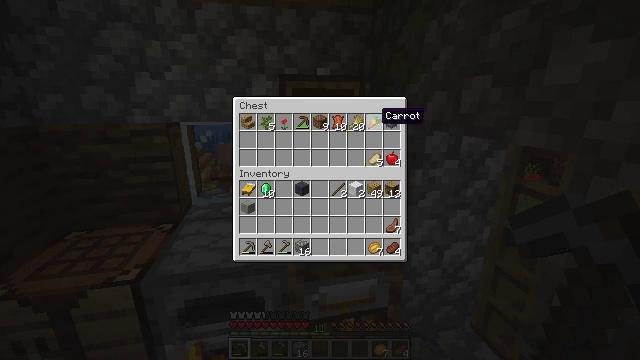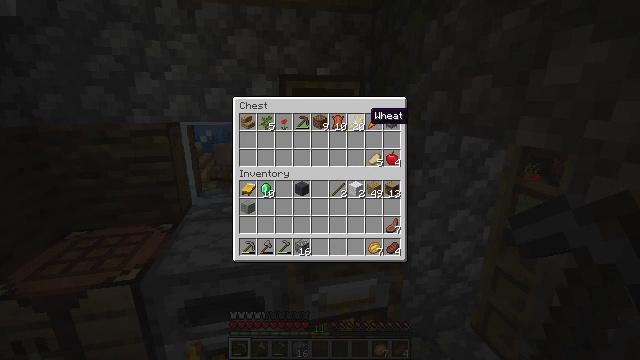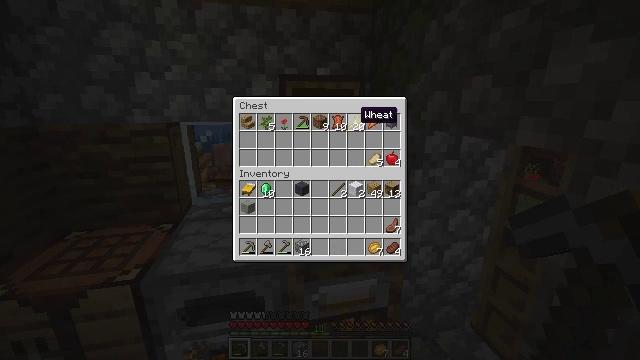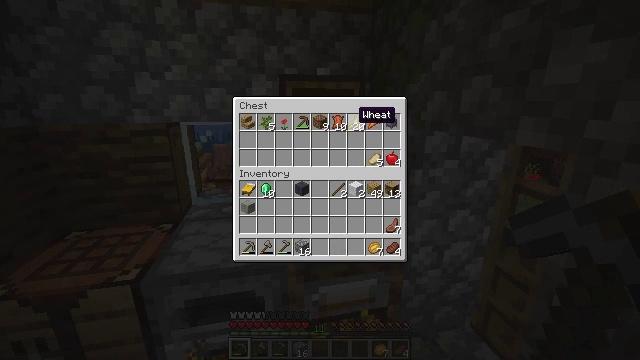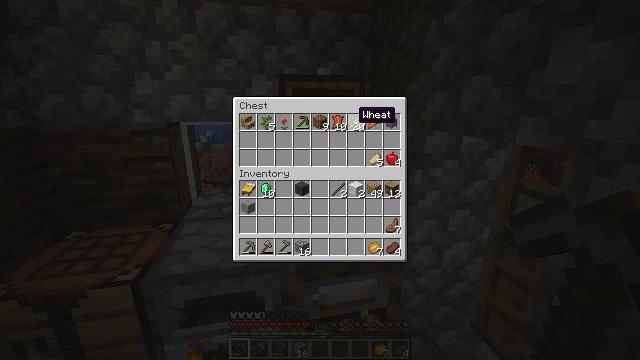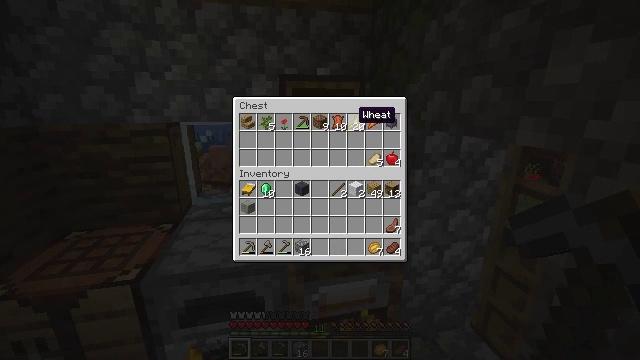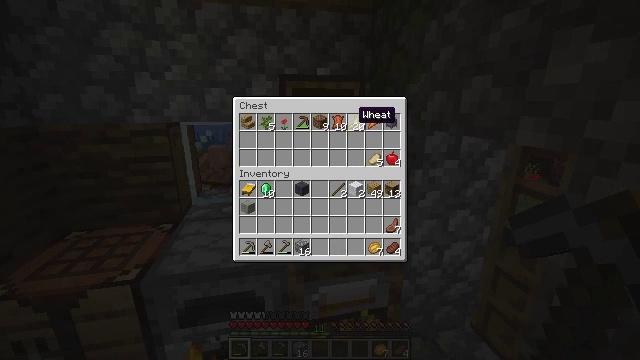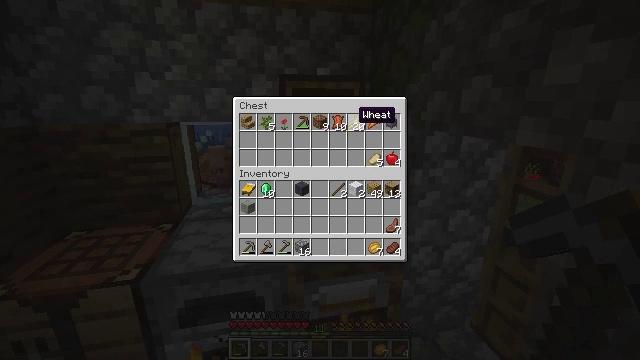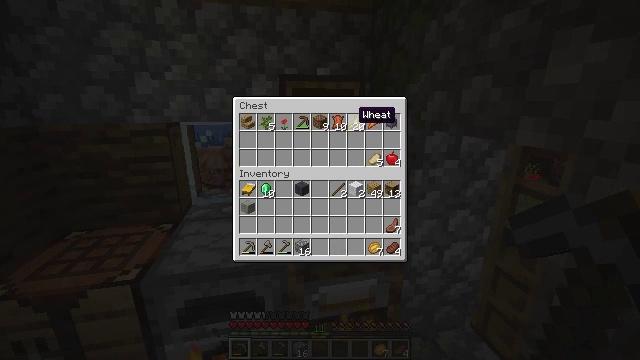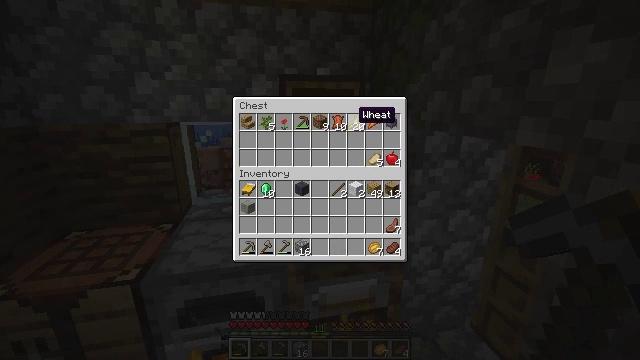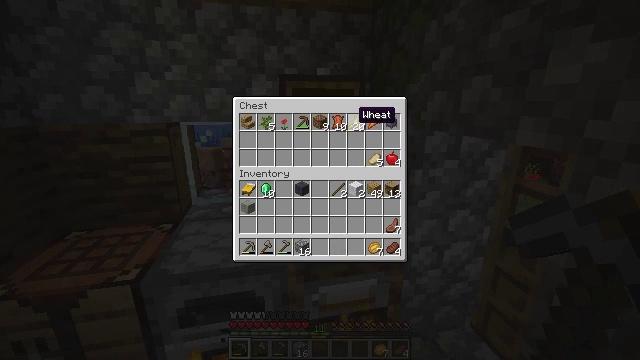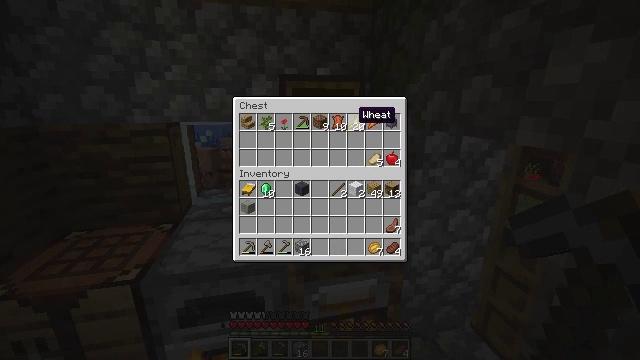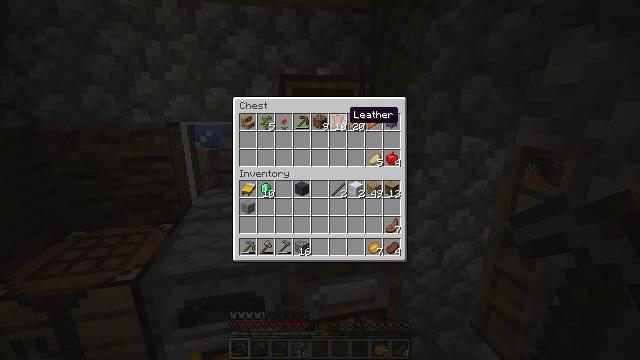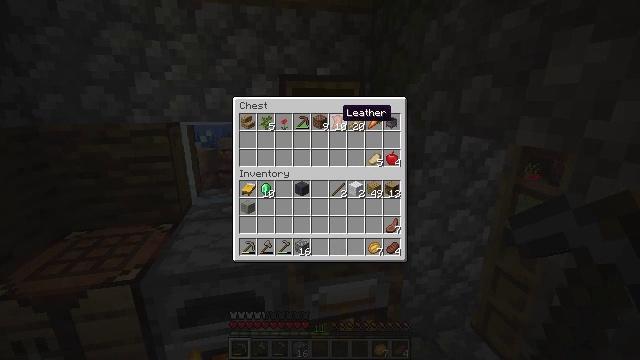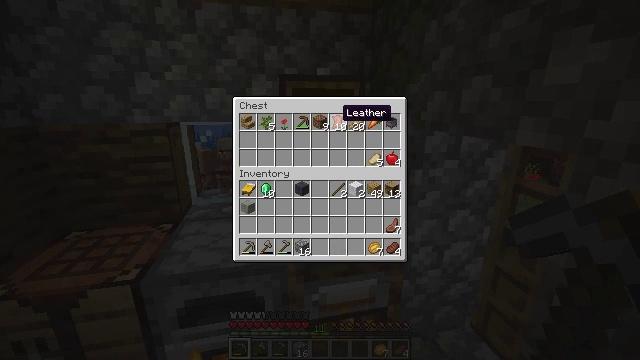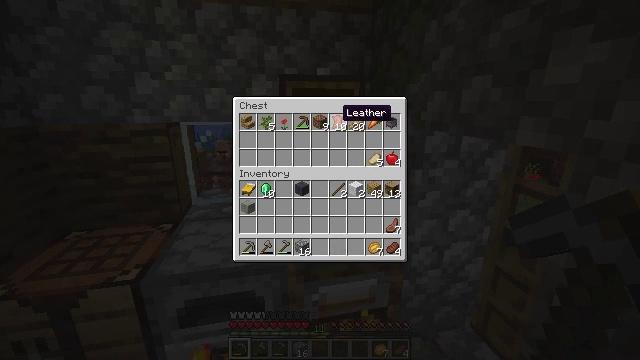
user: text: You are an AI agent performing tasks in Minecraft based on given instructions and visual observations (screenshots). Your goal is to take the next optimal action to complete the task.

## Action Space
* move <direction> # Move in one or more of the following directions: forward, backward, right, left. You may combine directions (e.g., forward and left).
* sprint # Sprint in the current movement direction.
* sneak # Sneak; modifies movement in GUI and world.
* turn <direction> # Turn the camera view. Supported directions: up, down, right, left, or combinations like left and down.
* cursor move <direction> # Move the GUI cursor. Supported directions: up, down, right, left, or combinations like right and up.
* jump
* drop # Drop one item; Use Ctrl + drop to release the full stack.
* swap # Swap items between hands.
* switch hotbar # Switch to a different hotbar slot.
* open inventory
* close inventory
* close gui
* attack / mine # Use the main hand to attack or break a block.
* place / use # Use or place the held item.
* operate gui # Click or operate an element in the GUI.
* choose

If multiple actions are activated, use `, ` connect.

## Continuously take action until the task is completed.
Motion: motion action
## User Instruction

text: Interact with the crafting table to craft a leather helmet.
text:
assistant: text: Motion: cursor move left
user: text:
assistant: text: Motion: cursor move left
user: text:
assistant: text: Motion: no_op
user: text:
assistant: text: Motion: no_op
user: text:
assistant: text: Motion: no_op
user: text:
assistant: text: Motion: no_op
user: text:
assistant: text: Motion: no_op
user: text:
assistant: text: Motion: no_op
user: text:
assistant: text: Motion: no_op
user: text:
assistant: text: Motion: no_op
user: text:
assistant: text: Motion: no_op
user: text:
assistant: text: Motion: cursor move left
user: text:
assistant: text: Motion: cursor move left
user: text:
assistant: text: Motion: no_op
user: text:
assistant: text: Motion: no_op
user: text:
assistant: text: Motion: no_op
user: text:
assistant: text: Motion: no_op
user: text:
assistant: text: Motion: no_op
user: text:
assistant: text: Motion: no_op
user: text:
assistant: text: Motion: no_op
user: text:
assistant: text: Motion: no_op
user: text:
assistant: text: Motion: no_op
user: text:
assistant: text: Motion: no_op
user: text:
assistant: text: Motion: no_op
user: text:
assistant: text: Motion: no_op
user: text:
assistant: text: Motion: no_op
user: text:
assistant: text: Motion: no_op
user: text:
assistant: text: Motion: no_op
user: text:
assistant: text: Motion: no_op
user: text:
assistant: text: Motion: no_op